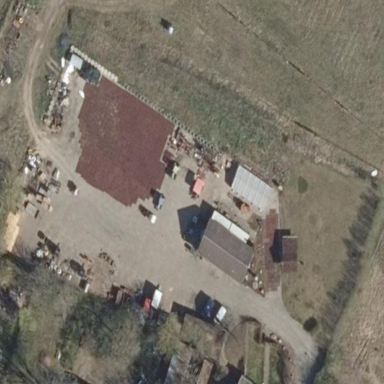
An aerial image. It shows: Farmyard area.